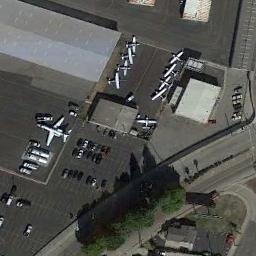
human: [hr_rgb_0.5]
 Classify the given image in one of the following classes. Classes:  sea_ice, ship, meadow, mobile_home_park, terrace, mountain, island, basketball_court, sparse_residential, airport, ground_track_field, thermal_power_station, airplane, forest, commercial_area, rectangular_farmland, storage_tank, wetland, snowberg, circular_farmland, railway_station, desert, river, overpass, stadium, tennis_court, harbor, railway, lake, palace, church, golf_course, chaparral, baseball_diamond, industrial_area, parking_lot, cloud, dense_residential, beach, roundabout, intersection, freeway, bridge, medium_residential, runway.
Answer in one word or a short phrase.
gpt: airplane